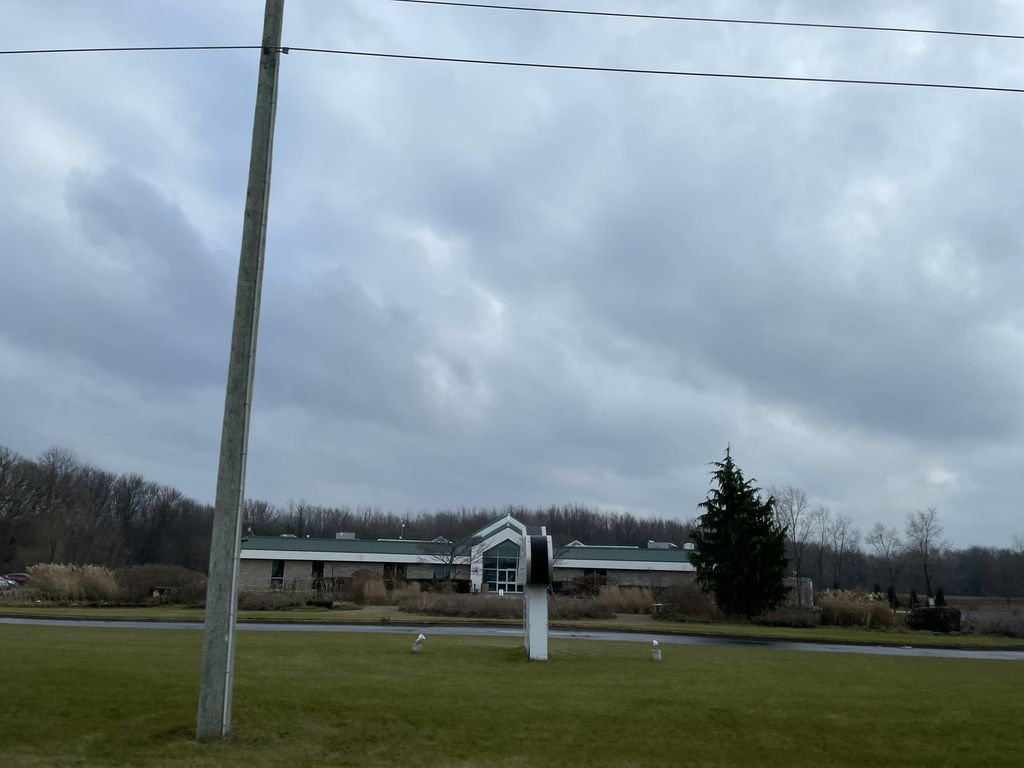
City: kitchener-waterloo